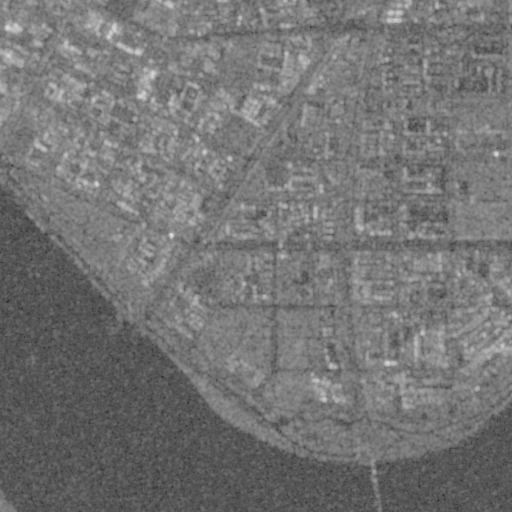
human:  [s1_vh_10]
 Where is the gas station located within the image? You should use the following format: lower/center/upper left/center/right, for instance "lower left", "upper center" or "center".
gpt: The gas station is located in the upper center of the image.
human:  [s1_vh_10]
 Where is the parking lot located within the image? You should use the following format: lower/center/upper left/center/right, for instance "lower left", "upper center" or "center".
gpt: The parking lot is located in the upper center of the image.
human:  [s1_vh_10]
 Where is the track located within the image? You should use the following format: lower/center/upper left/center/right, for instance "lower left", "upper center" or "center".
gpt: The track is located in the lower right of the image.
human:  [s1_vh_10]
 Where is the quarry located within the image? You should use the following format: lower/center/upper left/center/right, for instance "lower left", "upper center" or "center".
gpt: There is no quarry in the image.

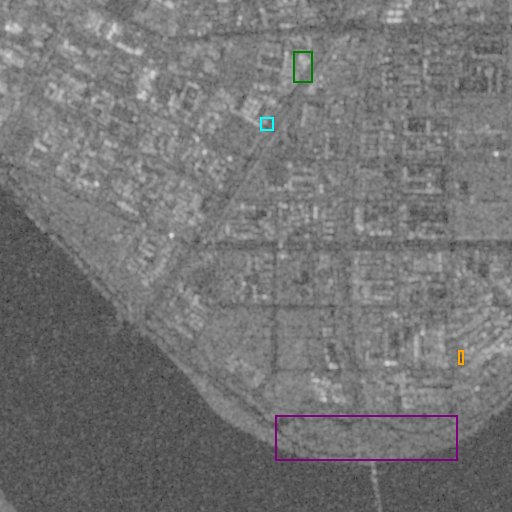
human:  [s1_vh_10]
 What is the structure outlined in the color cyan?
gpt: The structure outlined in cyan is a gas station.
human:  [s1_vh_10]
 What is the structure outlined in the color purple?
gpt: The structure outlined in purple is a park.
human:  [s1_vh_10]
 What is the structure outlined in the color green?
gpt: The structure outlined in green is a parking lot.
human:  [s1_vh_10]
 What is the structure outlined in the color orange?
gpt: The structure outlined in orange is a track.
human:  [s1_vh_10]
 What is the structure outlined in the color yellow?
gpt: There is no yellow outline.